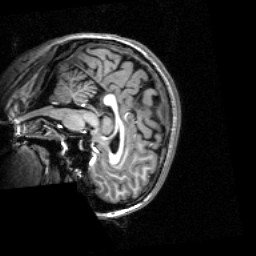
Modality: T1w
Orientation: sagittal
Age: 21
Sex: female